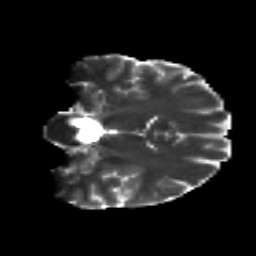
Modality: T2w
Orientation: coronal
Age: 26
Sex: female
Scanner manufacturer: siemens
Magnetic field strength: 3 T
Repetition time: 8.8 s
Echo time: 0.085 s